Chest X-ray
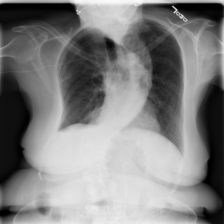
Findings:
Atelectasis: negative
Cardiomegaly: negative
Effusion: negative
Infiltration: negative
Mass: negative
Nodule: negative
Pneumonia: negative
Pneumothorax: negative
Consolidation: negative
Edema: negative
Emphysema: negative
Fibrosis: negative
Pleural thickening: negative
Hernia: negative